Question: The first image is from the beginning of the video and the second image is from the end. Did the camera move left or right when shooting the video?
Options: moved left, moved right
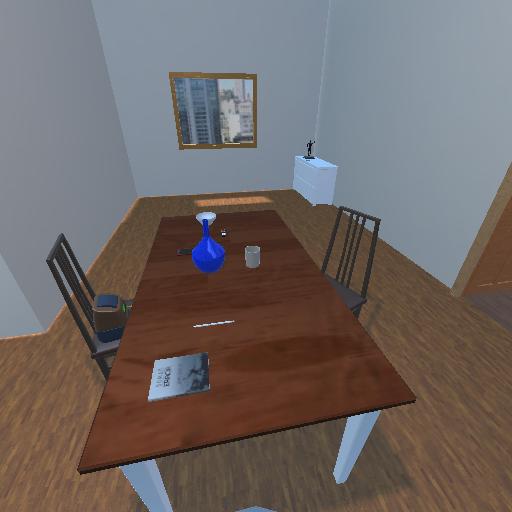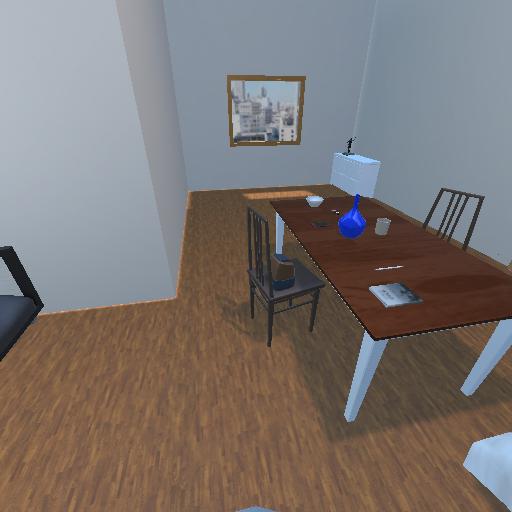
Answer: moved left